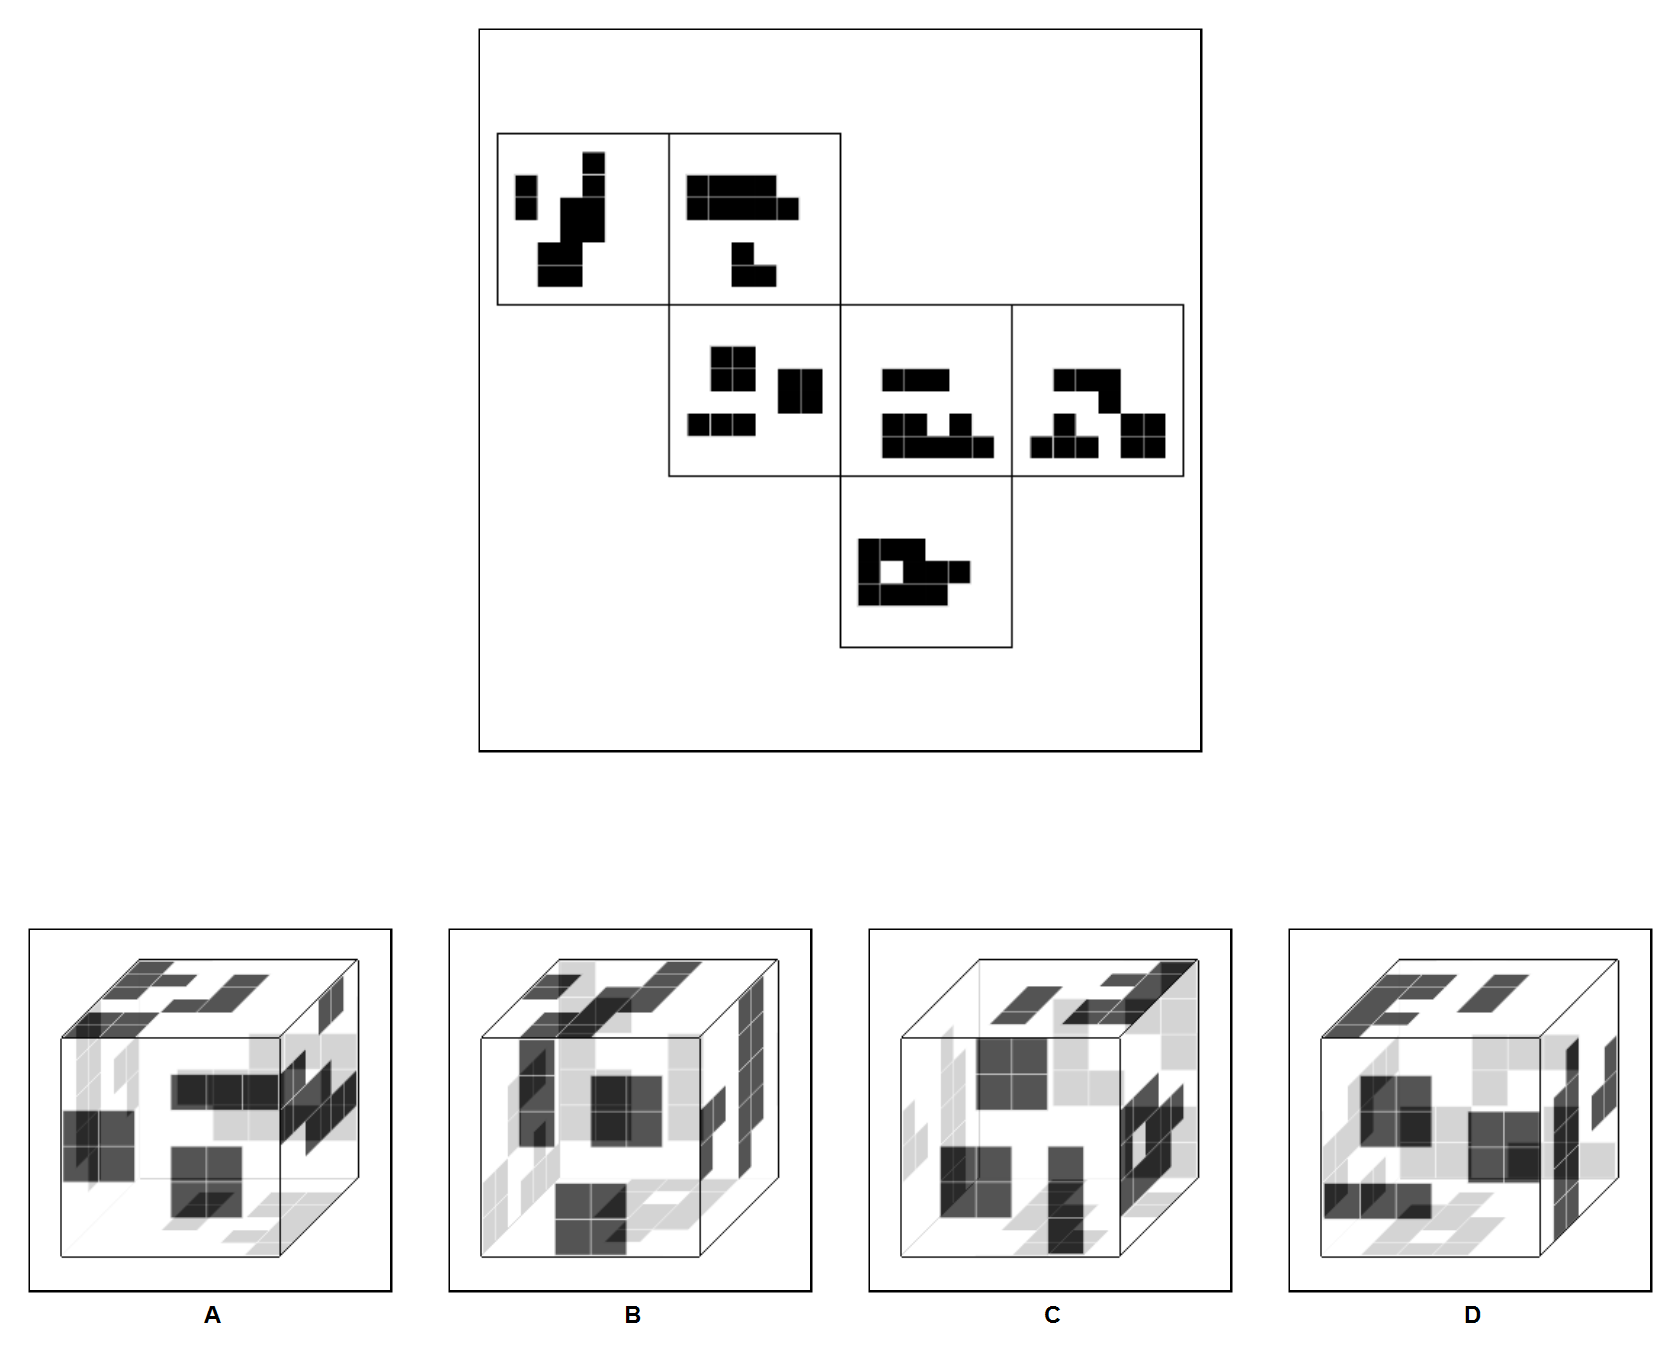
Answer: C